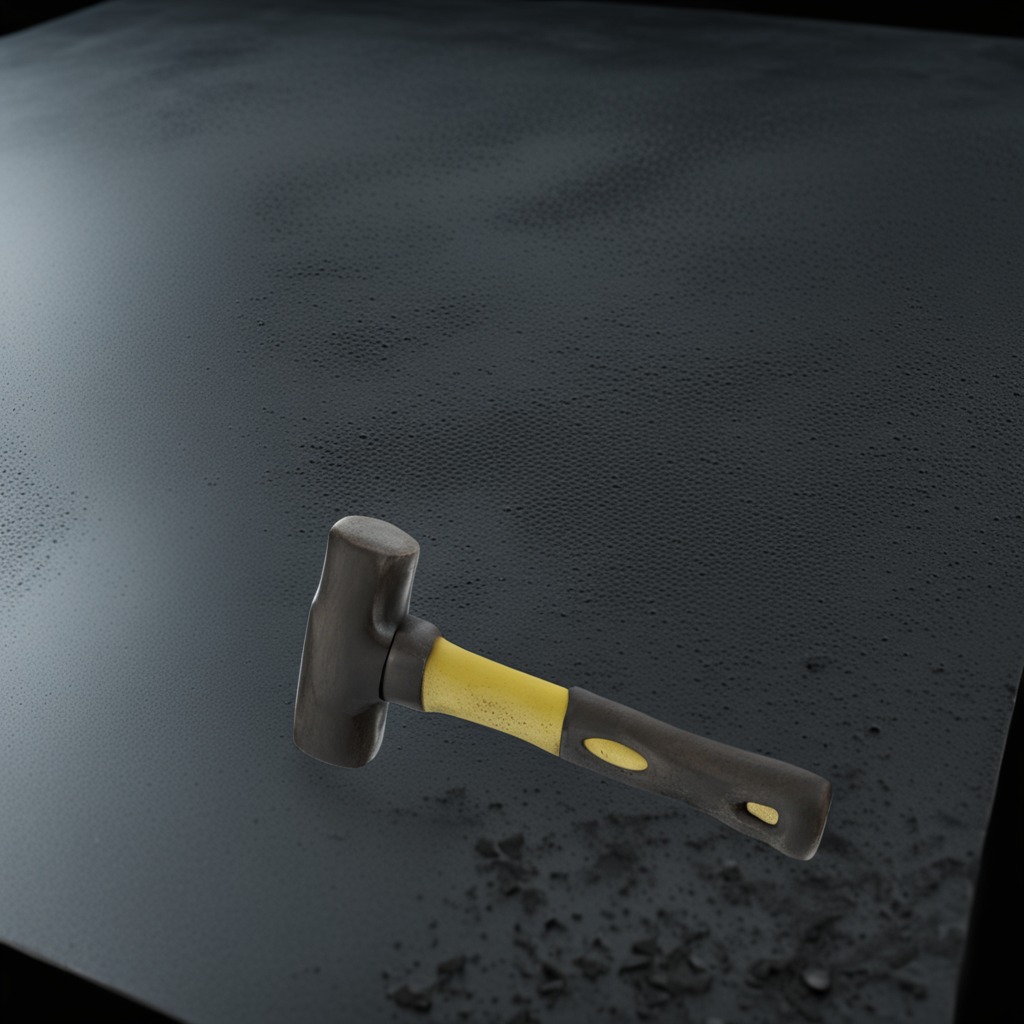
A hammer is lying on the clean granite table inside a workshop at night dim ambient light soft shadows worn but